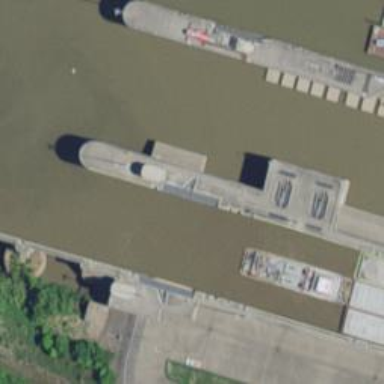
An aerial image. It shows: Lock gate along waterway.